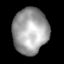
Tissue: lung
Cell type: T cells
Senescence score: 0.2037
Nuclear area (px): 1574
Mean DAPI intensity: 160.232